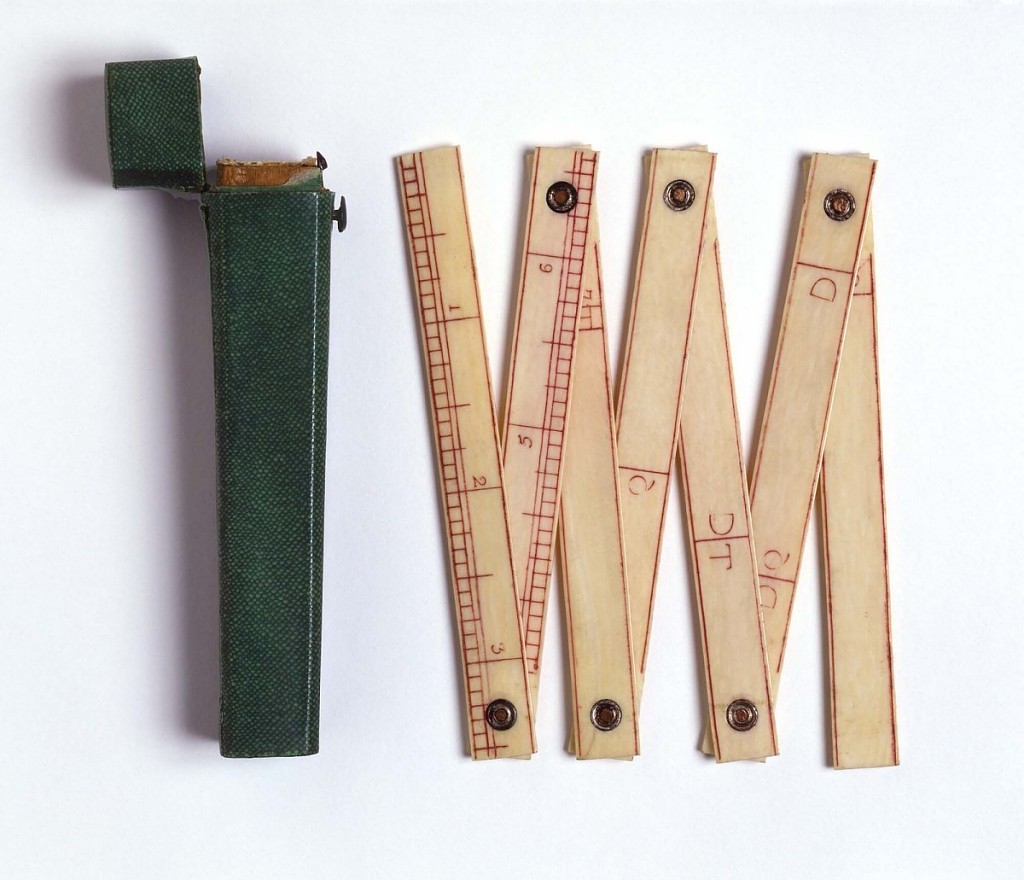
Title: Folding ruler and case
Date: late 18th century
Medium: Ivory (ruler), shagreen on wood core (case)
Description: Tall, octagonal tapered case hinged at top. Ivory ruler of seven folding sections graduated in centimeters on one side, inches on the other.